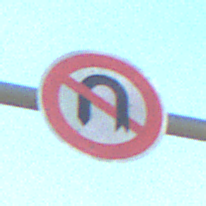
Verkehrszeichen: VerbotWenden
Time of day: MorningAfternoon
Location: Outdoor (Suburban)
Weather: Clear
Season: NotSpecified
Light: Natural